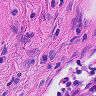
Metastatic tissue present: no